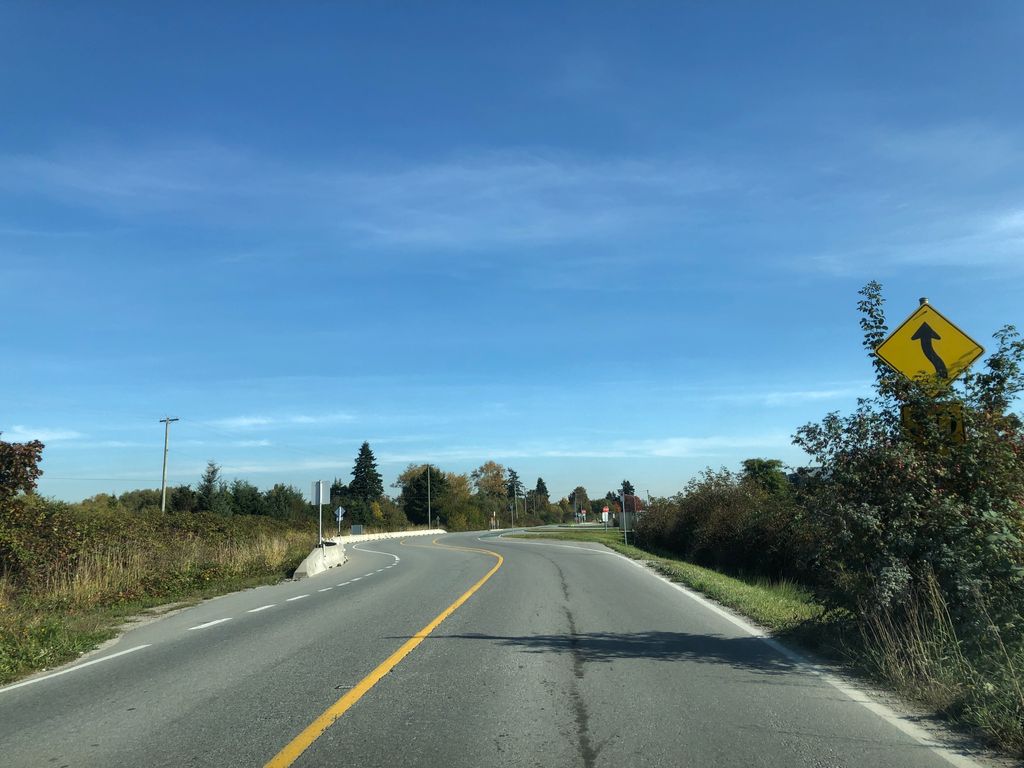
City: vancouver